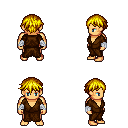
a pixel art fantasy rpg character, male body template, human, tanned skin, brown robe, red pants, blonde short bangs hairstyle, white cloth bandages, four views (front, back, left, right), 2x2 character sprite sheet, small pixel art, hard edges, no anti-aliasing